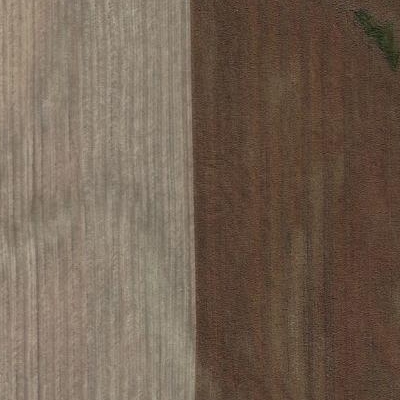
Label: Field